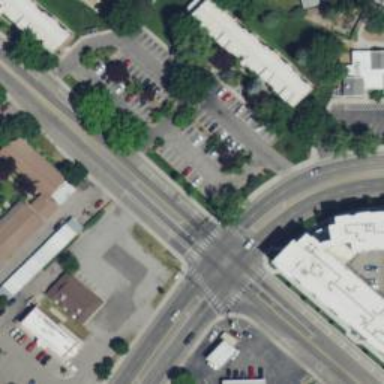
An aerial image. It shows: Unmarked crossing on the road.